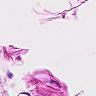
Metastatic tissue present: no